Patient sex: M
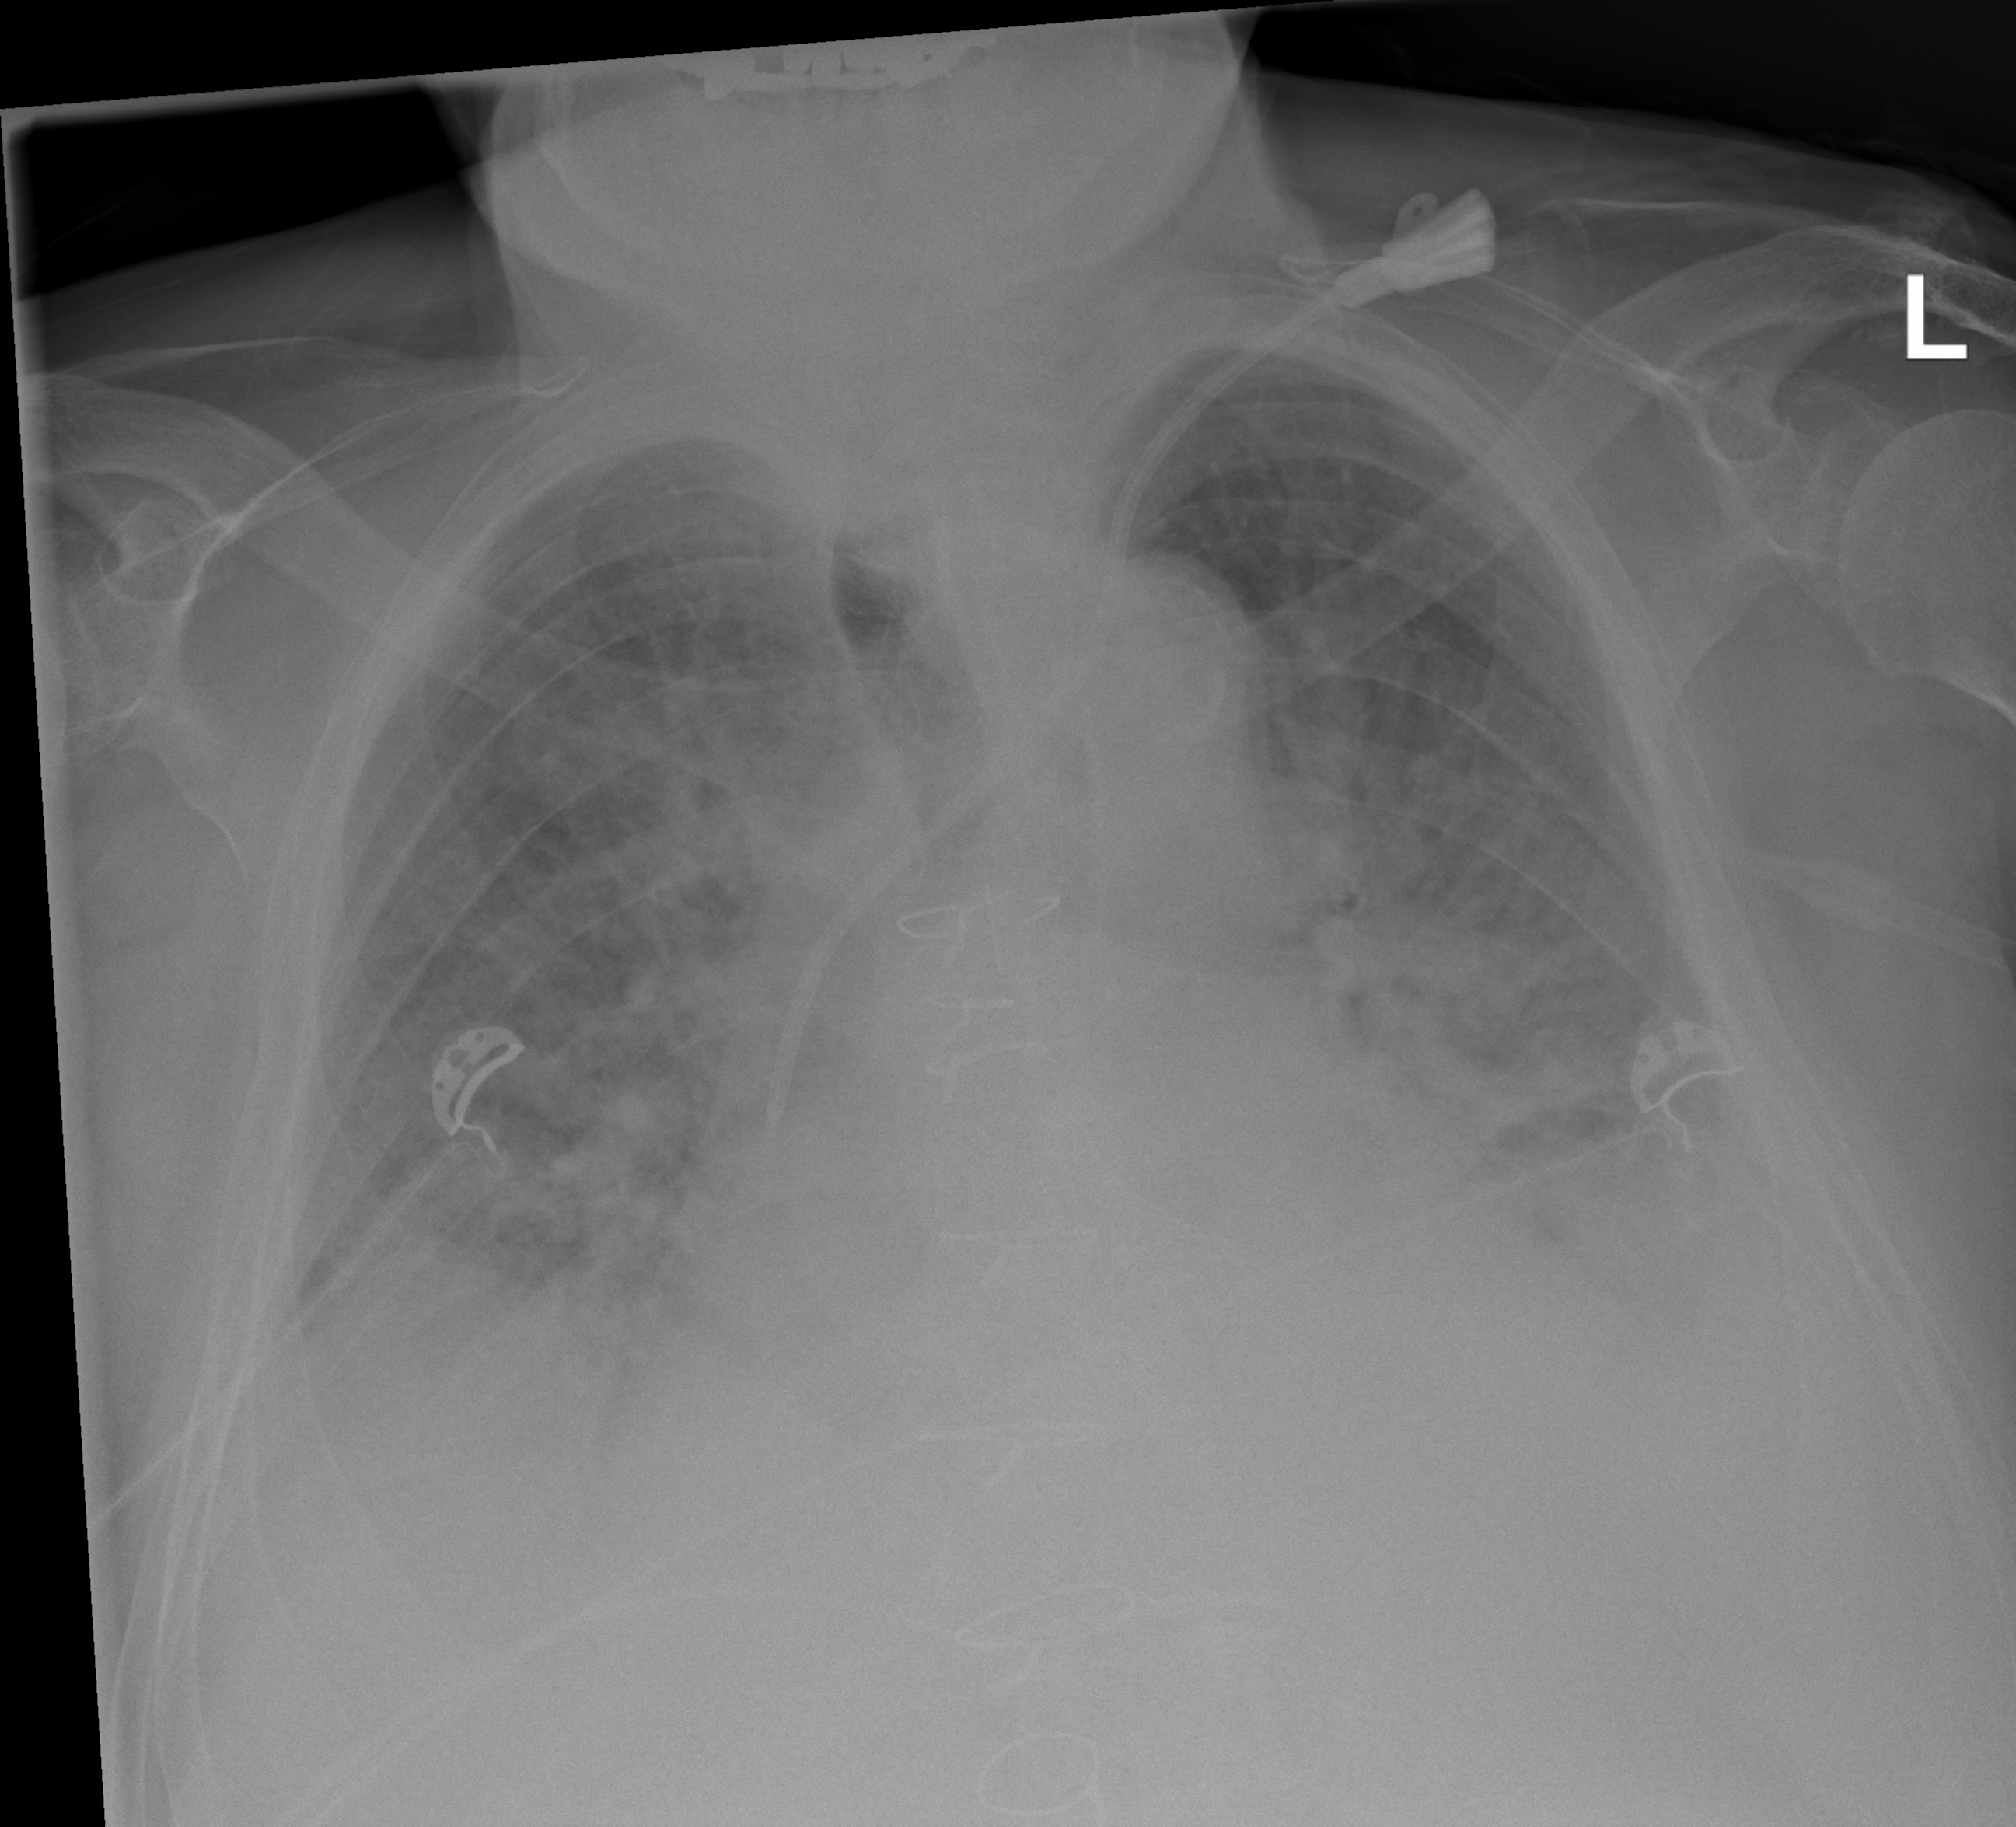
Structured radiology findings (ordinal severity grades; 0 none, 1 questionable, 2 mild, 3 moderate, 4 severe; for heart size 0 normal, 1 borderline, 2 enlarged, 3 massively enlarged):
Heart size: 2
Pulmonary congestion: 3
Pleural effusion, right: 3
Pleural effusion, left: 3
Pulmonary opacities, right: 2
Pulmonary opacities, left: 2
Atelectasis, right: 3
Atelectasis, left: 3